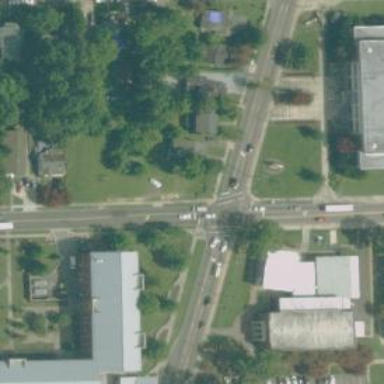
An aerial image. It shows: Controlled road crossing.